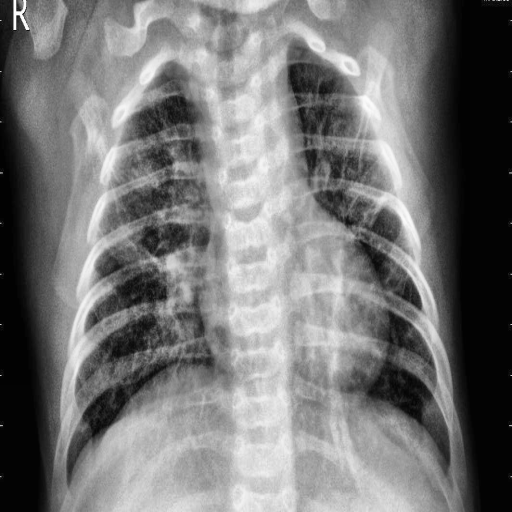
Finding: PNEUMONIA